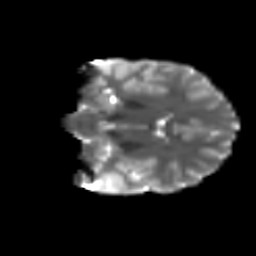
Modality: T2w
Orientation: coronal
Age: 16
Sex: female
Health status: ill
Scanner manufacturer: ge
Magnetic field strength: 3 T
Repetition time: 6.752 s
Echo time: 0.079 s